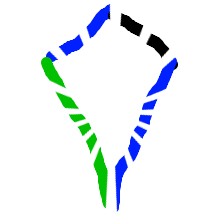
Shape: kite